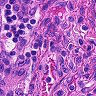
Metastatic tissue present: no